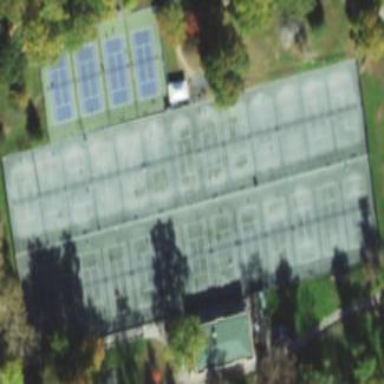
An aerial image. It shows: Sports center with tennis facility.